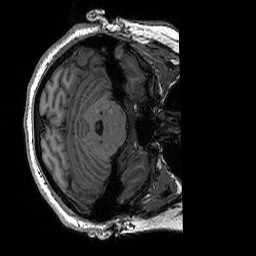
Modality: T1w
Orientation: axial
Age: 32
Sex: female
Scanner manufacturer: siemens
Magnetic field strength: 3 T
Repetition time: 2.53 s
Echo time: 0.0033 s